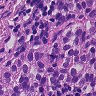
Metastatic tissue present: yes